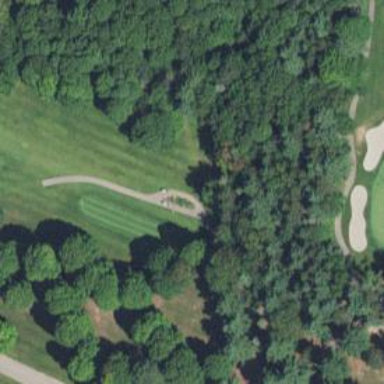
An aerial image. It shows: Service road used as golf cart path.